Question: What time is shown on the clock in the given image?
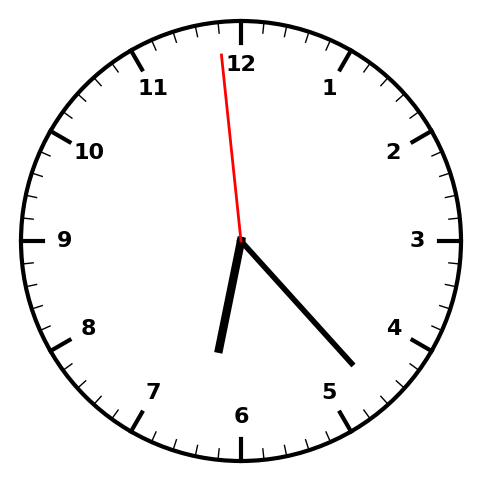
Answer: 06:22:59